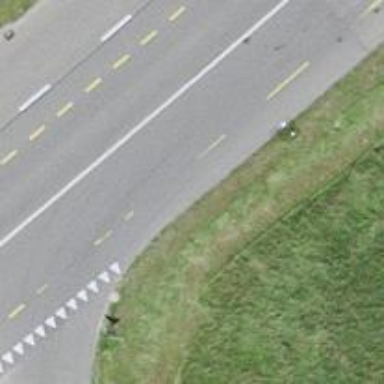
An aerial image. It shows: Primary highway with designated cycle lane.